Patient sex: M
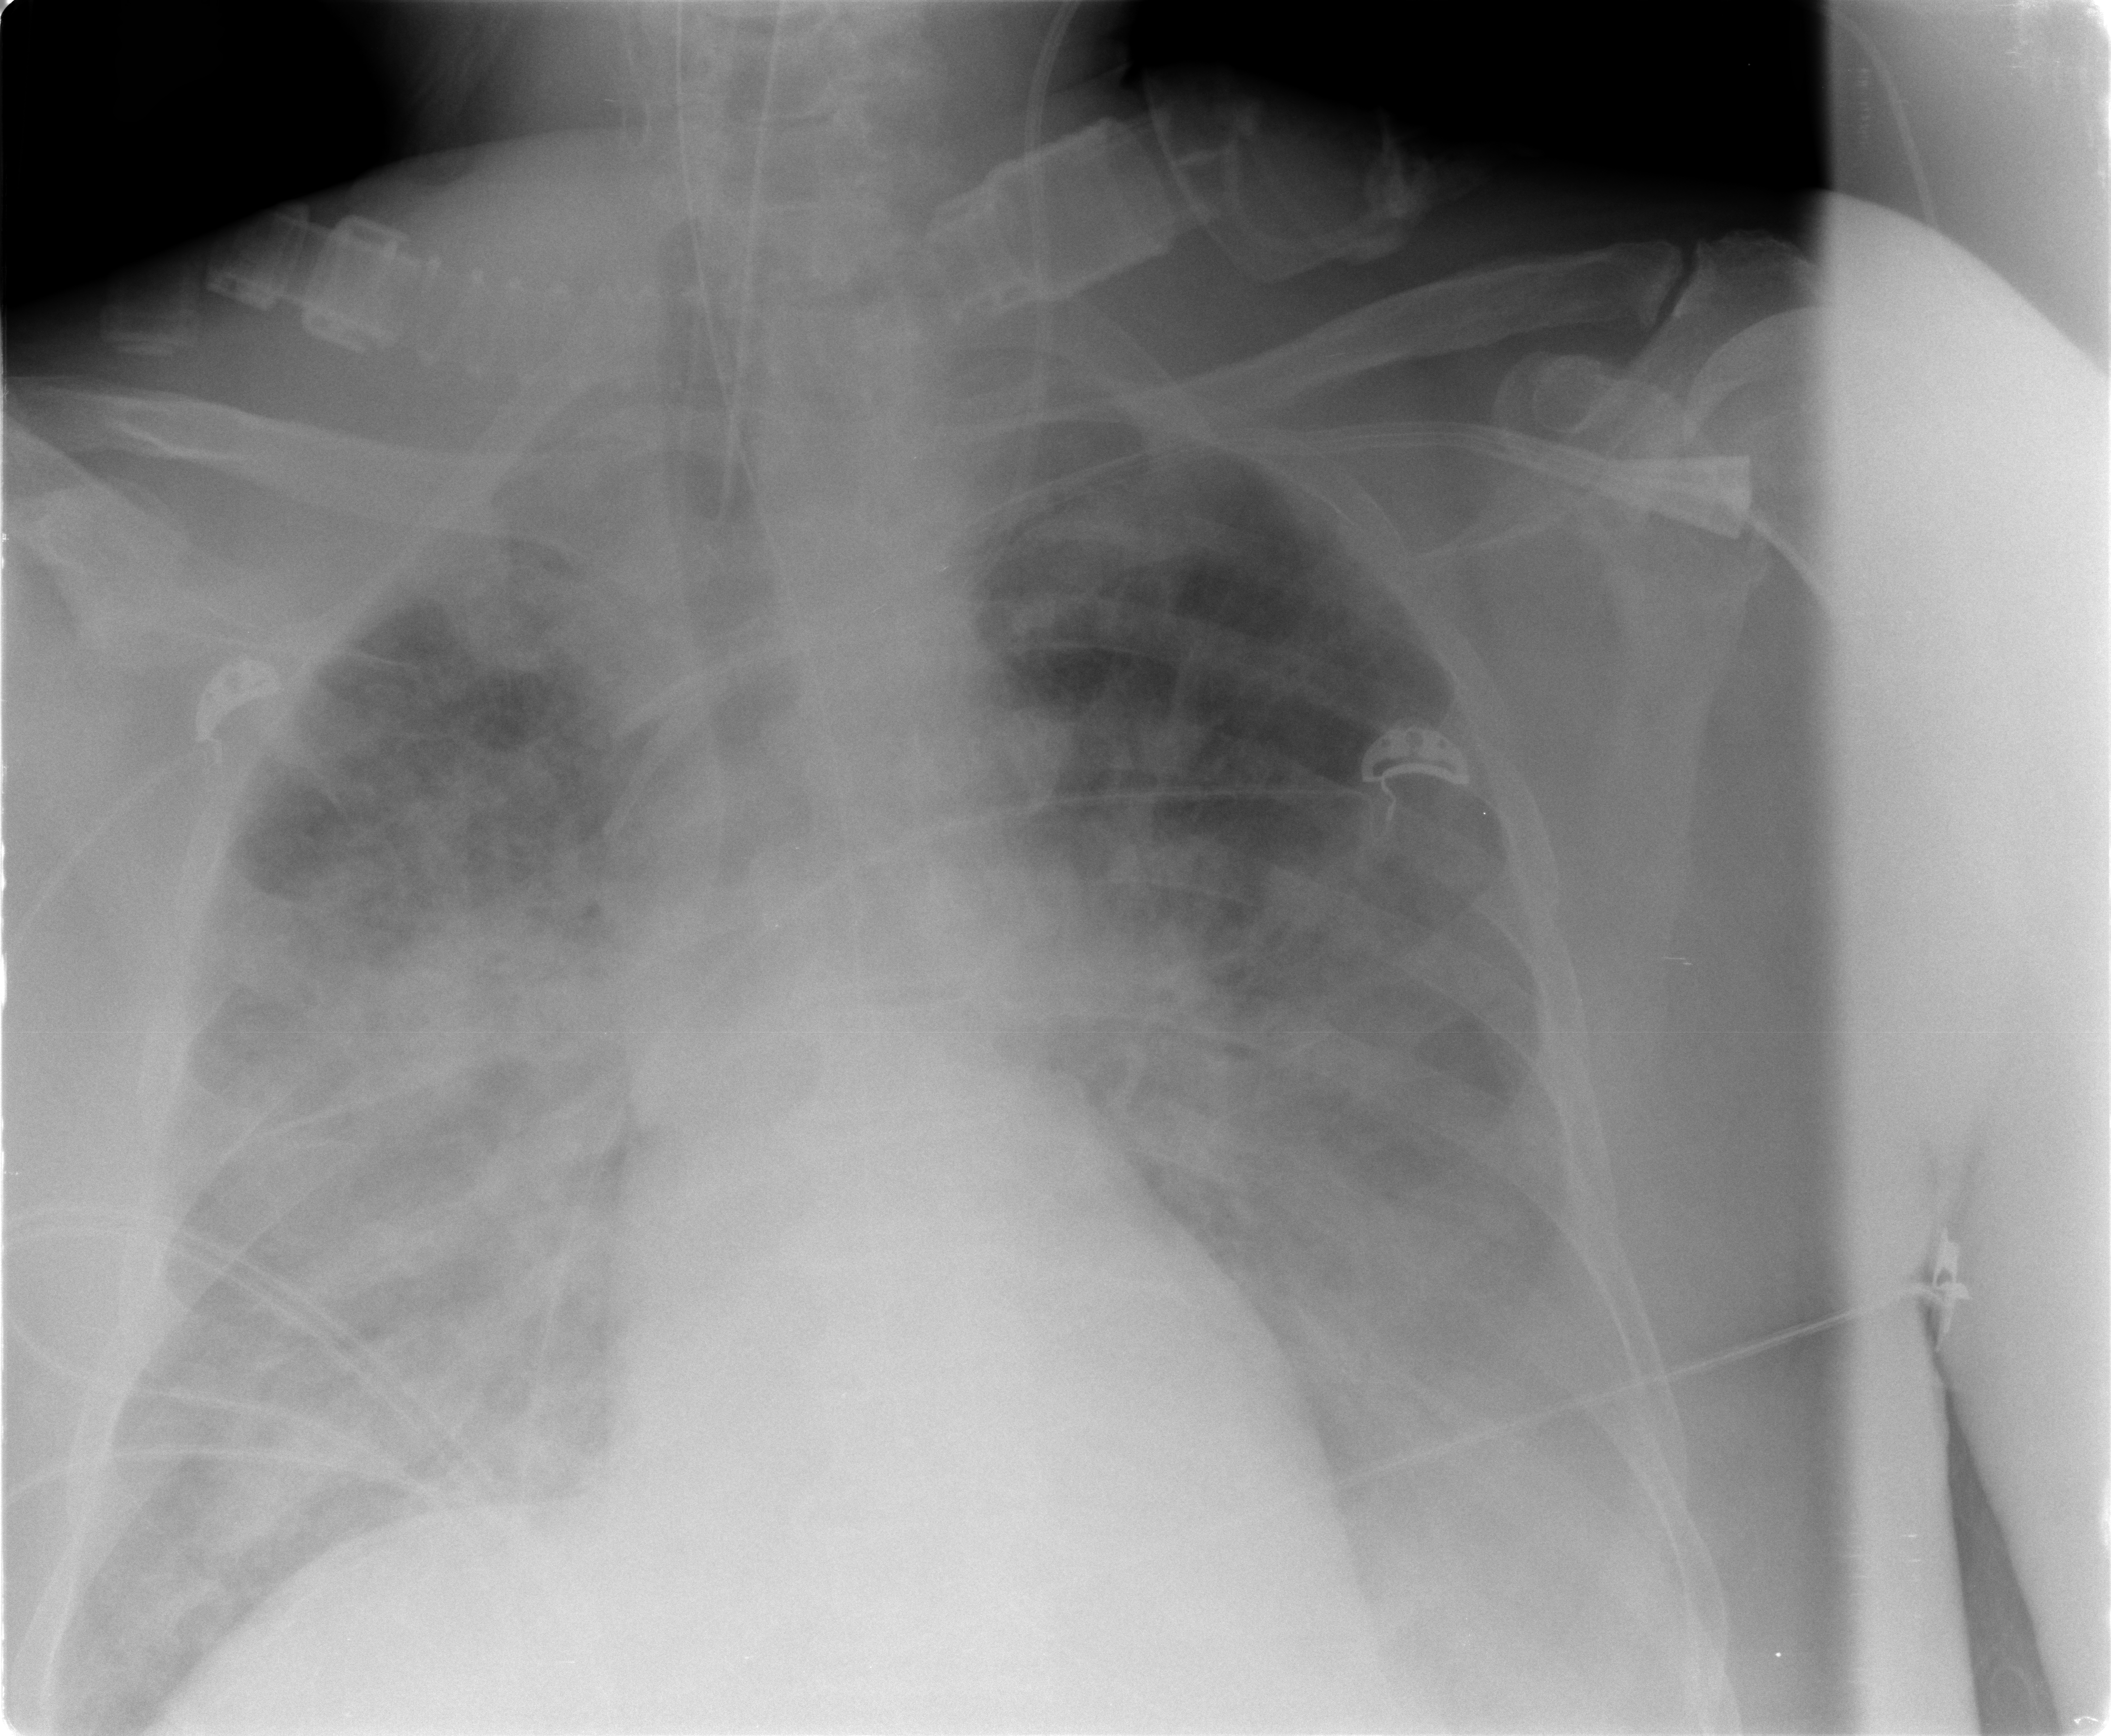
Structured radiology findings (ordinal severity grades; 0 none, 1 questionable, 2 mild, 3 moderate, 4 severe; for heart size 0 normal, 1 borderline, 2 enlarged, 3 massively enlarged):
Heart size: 0
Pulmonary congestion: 0
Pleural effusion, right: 2
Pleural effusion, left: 3
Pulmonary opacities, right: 3
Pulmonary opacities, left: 2
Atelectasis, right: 2
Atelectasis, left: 2